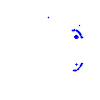
Particle: pion